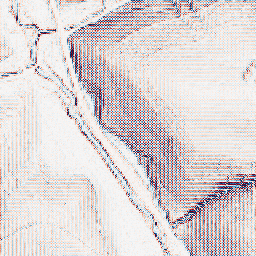
Category: wavelet
Decomposition family: wavelet_dwt
Decomposition parameters: wavelet: haar
level: 1
Upsampling method: edge_directed
Upsampling parameters: scale: 2
Upsampling scale: 2